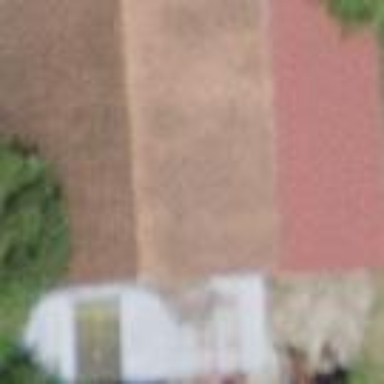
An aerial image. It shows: Rural barn.